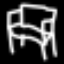
Label: chair